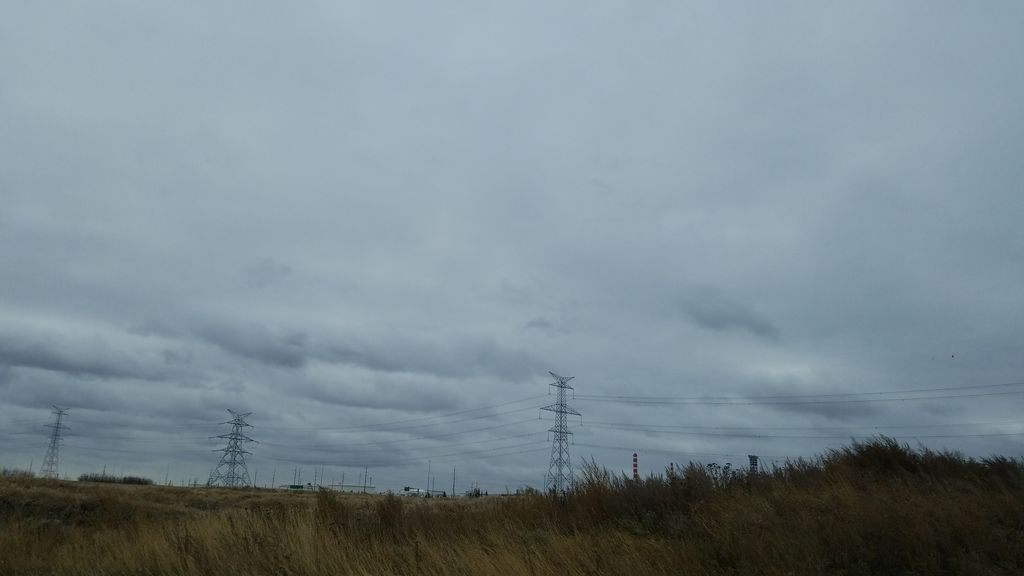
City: edmonton